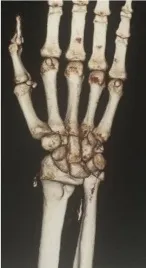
CT scan with reconstruction in the coronal plane.
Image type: radiology (ct)